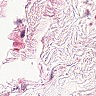
Metastatic tissue present: no